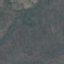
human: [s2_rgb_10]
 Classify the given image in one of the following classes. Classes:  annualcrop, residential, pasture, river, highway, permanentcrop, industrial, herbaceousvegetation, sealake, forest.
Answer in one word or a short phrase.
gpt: HerbaceousVegetation